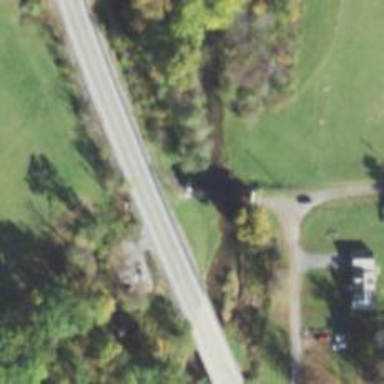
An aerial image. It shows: Covered footway bridge.